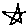
Label: star